Field crop: maize
Growth stage: 2
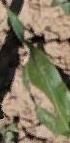
Species: maize